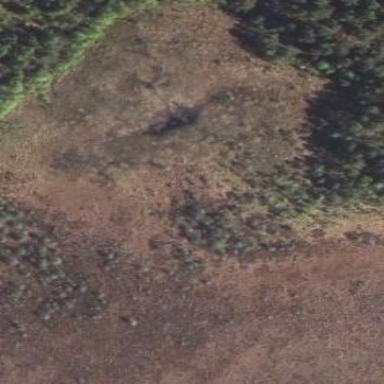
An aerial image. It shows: Bog wetland area.